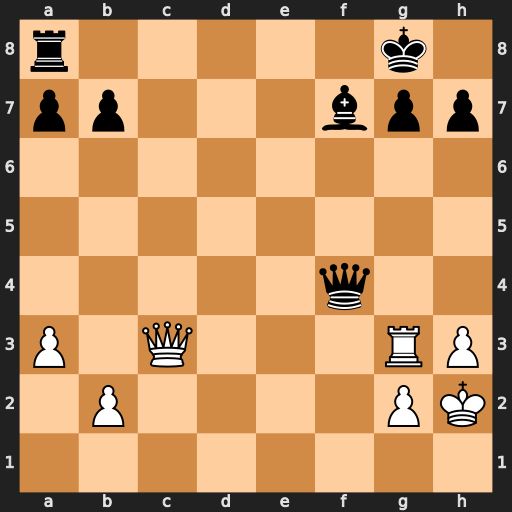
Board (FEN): r5k1/pp3bpp/8/8/5q2/P1Q3RP/1P4PK/8
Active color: w
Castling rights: -
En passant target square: -
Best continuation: Qxg7#